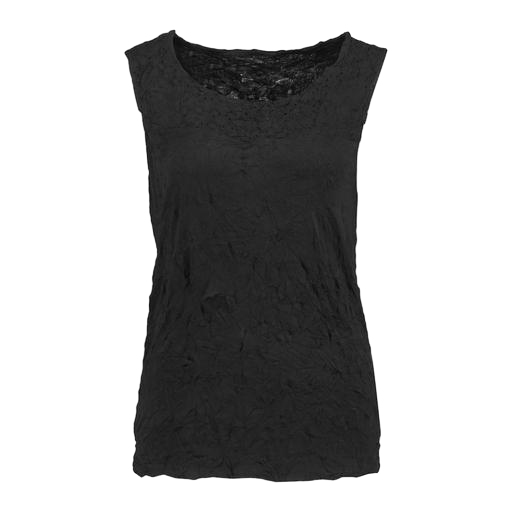
black vest top lace, sleeveless top lace, black lace overlay tank, white background